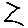
Label: zigzag